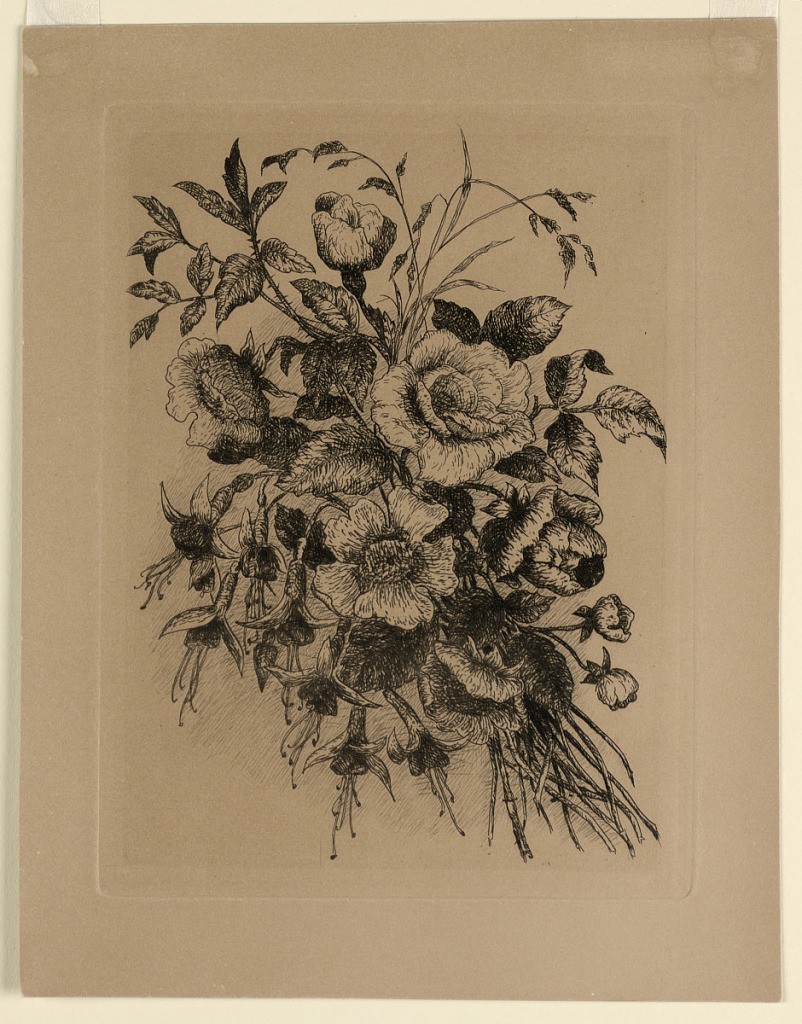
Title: Roses and Fuchsias
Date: ca. 1880
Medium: Etching on dark tan paper
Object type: Print
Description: A bunch of wild roses and fuchsias, with the stems gathered in the lower right corner.